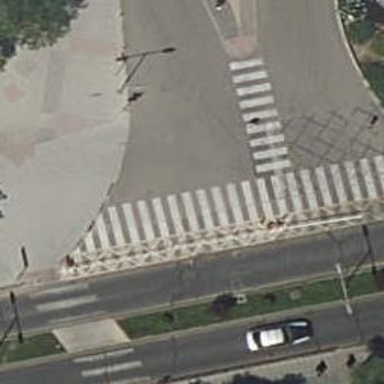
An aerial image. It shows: Uncontrolled road crossing.